Question: I do upload to video with this code (parse.com)
'''
func imagePickerController(picker: UIImagePickerController, didFinishPickingMediaWithInfo info: [String : AnyObject]) {
urlVideo = info[UIImagePickerControllerMediaURL] as! NSURL
courseVideo=NSData (contentsOfURL: urlVideo)!
self.dismissViewControllerAnimated(true, completion: nil)
objMoviePlayerController = MPMoviePlayerController(contentURL: urlVideo)
objMoviePlayerController.movieSourceType = MPMovieSourceType.Unknown
objMoviePlayerController.view.frame = self.videoView.bounds
objMoviePlayerController.scalingMode = MPMovieScalingMode.AspectFill
objMoviePlayerController.controlStyle = MPMovieControlStyle.Embedded
objMoviePlayerController.shouldAutoplay = true
videoView.addSubview(objMoviePlayerController.view)
objMoviePlayerController.prepareToPlay()
objMoviePlayerController.play()
}
'''
But I see black view like this
>
In this line
'''
print(self.urlFromParse!)
'''
I have url of text file
What is wrong?
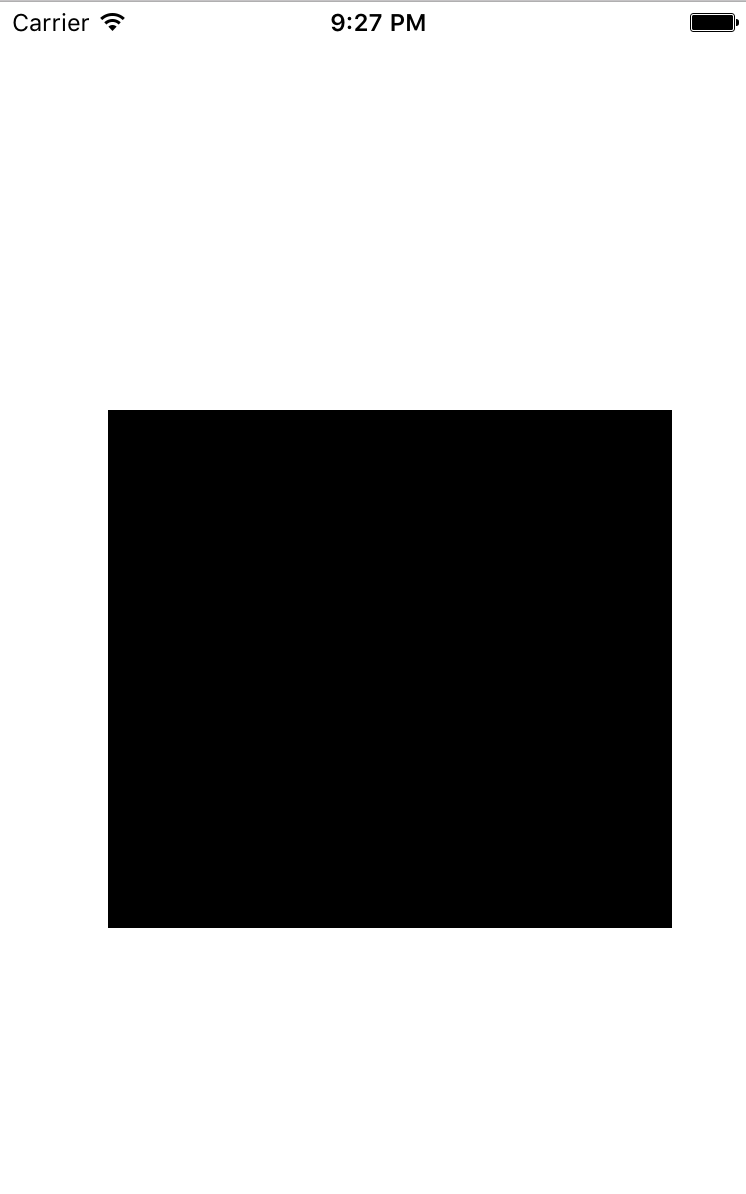
Answer: Rename the video with an filename extension like .mov
I clicked on your link and it downloaded <URL> on to my computer but when I try to open it, it opens as a text file, so if you add .mov to the end of this file when the file is uploaded, that will work for you.